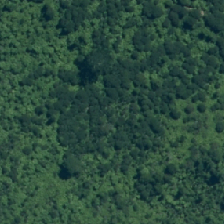
Land cover: broadleaved_indigenous_hardwood